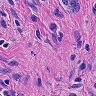
Metastatic tissue present: yes